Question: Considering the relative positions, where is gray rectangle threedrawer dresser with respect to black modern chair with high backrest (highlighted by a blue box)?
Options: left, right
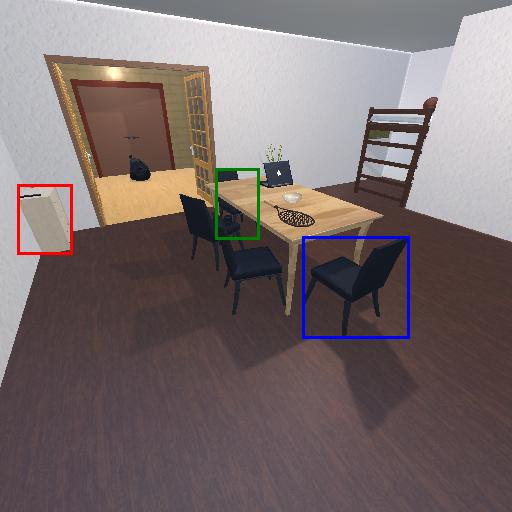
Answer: left